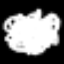
Label: squiggle